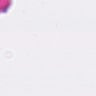
Metastatic tissue present: no